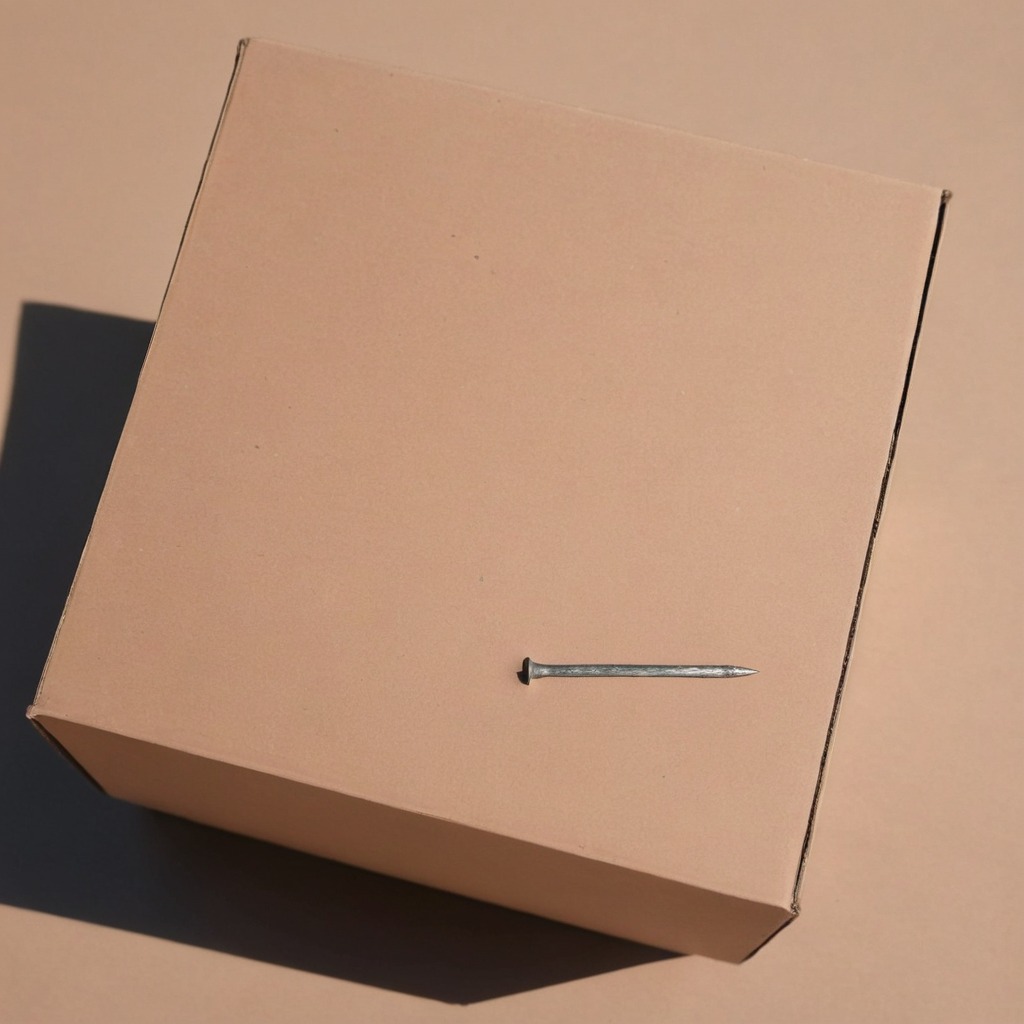
An iron nail lying on a clean dry cardboard box surface in an outdoor workshop during daytime bright natural light soft shadows slightly creased but